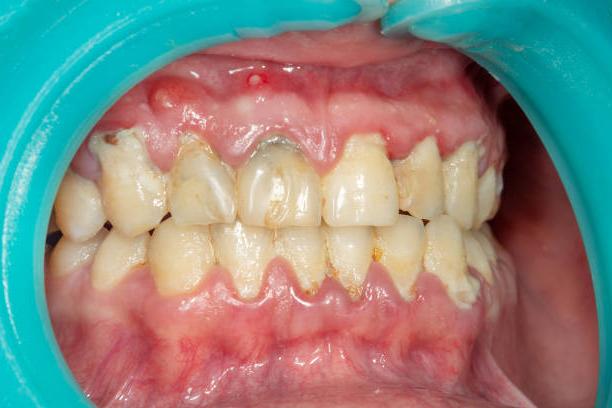
Condition: Gingivitis